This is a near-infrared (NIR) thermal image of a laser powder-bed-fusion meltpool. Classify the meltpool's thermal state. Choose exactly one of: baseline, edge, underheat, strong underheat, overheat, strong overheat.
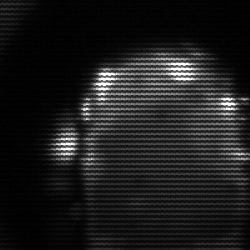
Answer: baseline